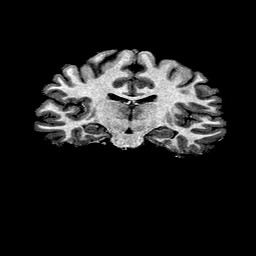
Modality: T1w
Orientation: sagittal
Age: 23
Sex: female
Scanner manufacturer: ge
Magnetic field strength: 3 T
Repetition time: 7.66 s
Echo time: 0.003476 s